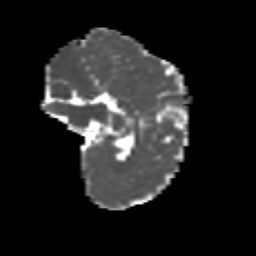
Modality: MD
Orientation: sagittal
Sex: female
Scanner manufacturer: siemens
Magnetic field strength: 3 T
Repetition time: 5 s
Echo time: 0.071 s